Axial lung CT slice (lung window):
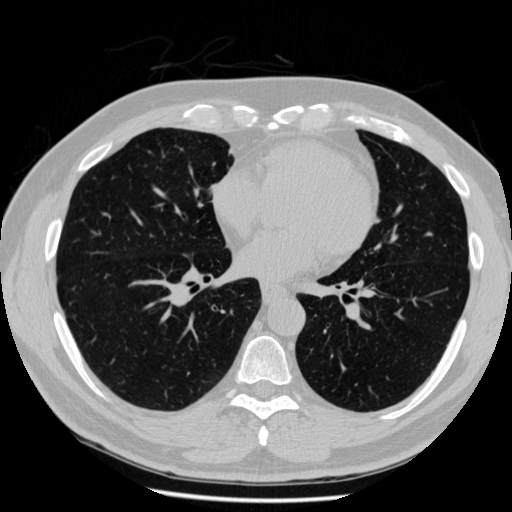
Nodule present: no